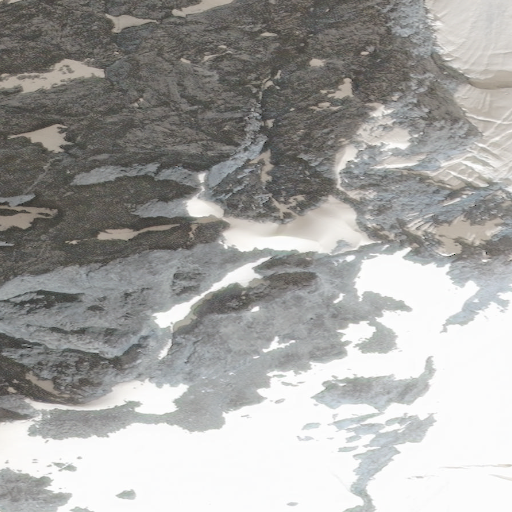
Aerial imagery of mountain in Alaska named Boundary Peak 74 containing only unknown